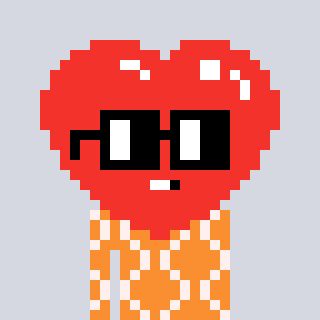
a pixel art character with square black glasses, a heart-shaped head and a orange-colored body on a cool background